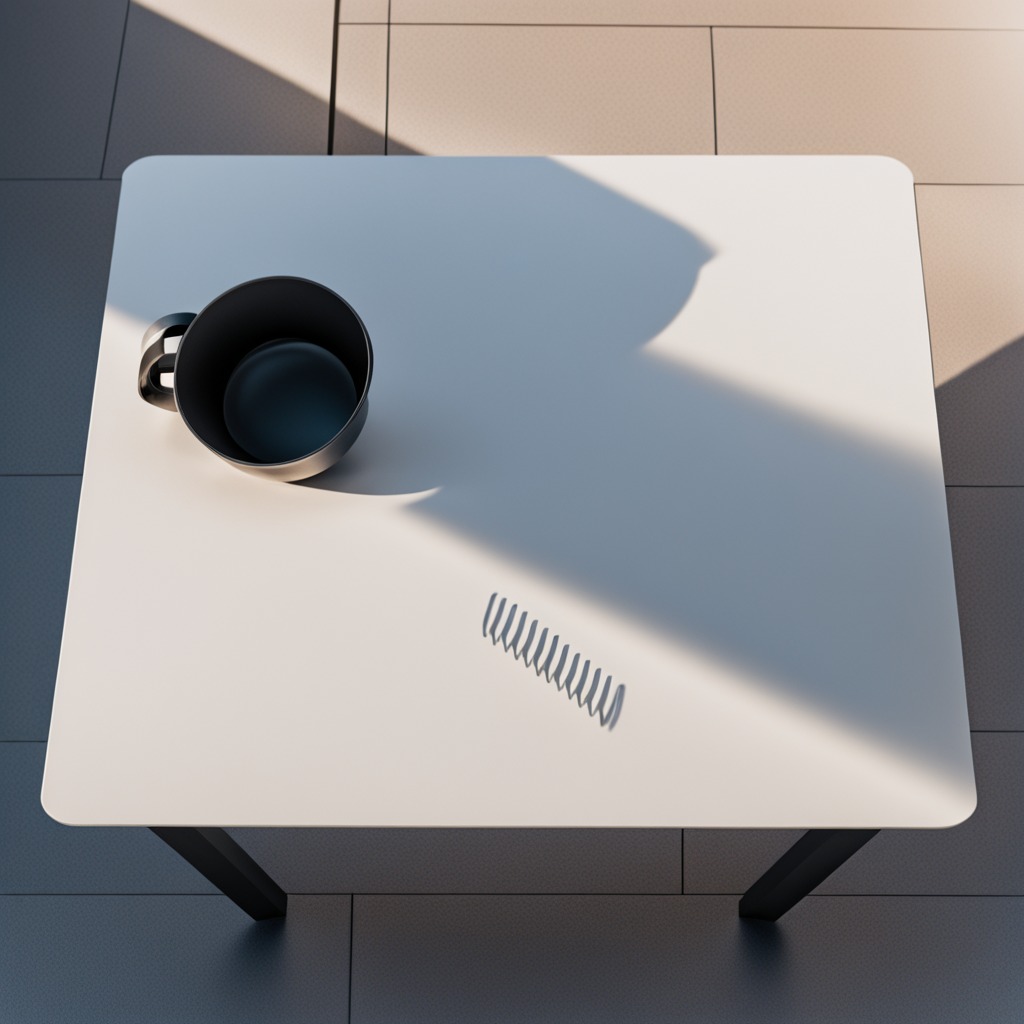
A coiled metal spring is lying on the clean utility table.